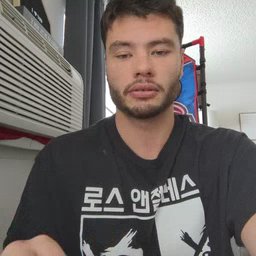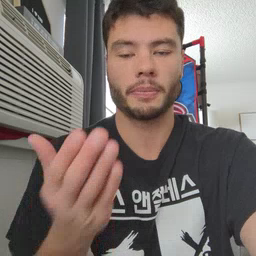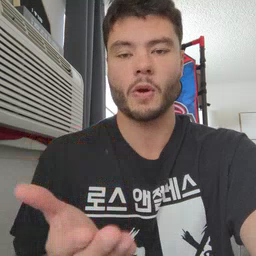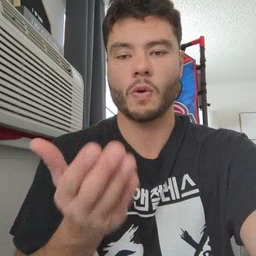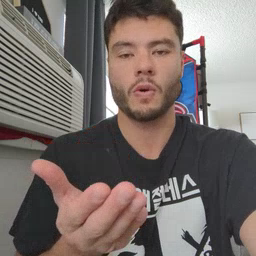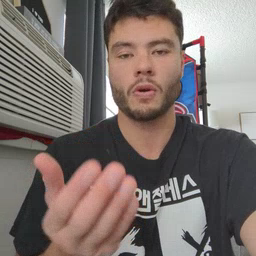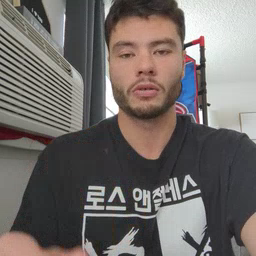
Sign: boat